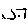
Label: square